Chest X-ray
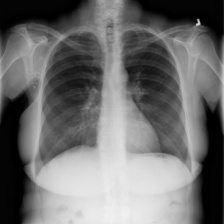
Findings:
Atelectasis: negative
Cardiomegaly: negative
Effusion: negative
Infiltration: negative
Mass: negative
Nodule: negative
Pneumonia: negative
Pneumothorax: negative
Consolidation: negative
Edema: negative
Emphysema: negative
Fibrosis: negative
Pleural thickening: negative
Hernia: negative